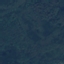
Land use / land cover: Forest